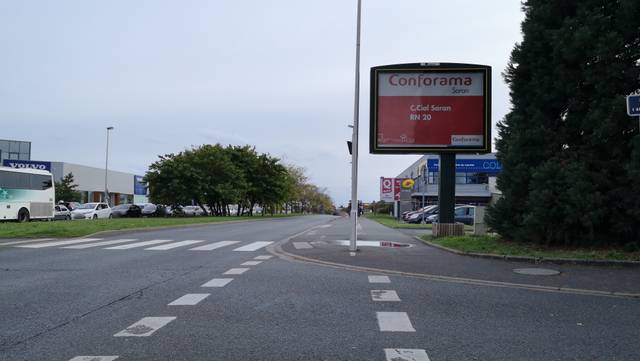
Region: France
Coordinates: 47.915, 1.924